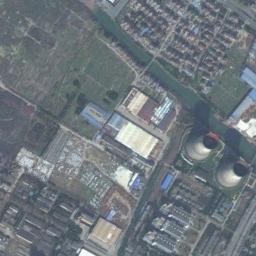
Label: thermal_power_station